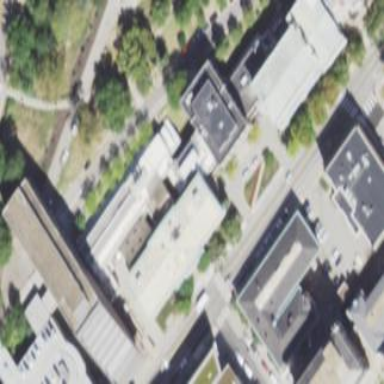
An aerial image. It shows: University building.